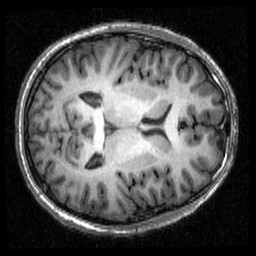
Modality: T1w
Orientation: axial
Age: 19
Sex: male